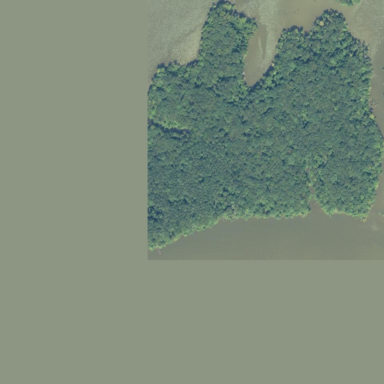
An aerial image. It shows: Islet surrounded by woodland.